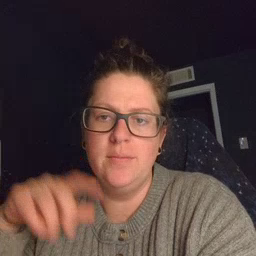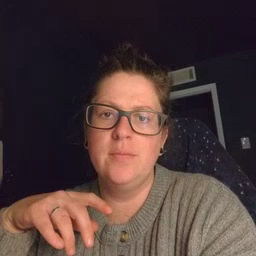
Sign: awake